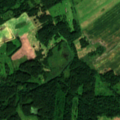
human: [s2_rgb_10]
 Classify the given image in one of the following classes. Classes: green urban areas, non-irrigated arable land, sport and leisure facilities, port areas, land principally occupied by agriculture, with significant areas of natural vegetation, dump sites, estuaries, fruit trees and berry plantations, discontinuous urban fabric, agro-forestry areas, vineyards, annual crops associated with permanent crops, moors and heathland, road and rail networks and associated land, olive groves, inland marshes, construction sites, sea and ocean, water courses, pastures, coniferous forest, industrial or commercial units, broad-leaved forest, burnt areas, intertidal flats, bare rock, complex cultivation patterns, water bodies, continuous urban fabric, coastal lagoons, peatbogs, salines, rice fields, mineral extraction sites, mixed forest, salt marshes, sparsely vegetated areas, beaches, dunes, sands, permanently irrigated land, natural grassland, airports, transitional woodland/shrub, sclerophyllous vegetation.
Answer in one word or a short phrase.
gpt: non-irrigated arable land, pastures, land principally occupied by agriculture, with significant areas of natural vegetation, broad-leaved forest, transitional woodland/shrub